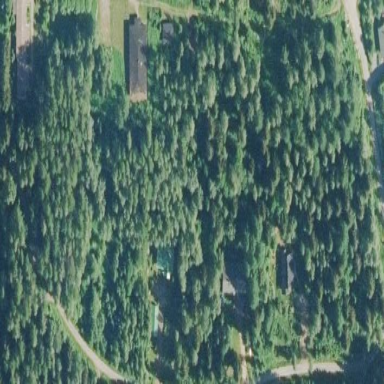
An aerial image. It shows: Woodland with evergreen needle-leaved trees.